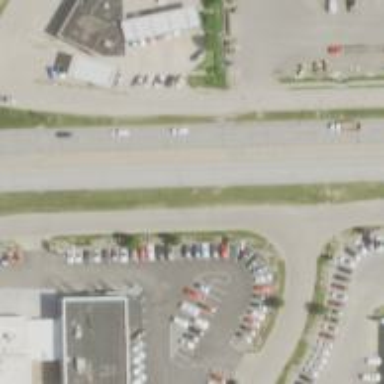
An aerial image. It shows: Primary road with asphalt surface.